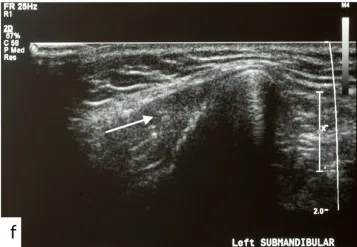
Ultrasonography of normal and missing right and left parotid and submandibular salivary glands. F) Ultrasonography of missing left submandibular gland.
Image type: radiology (ultrasound)